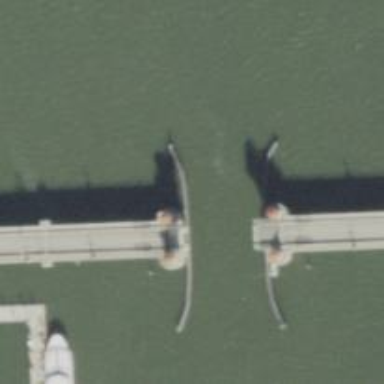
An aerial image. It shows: Bascule movable bridge on footway.